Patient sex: M
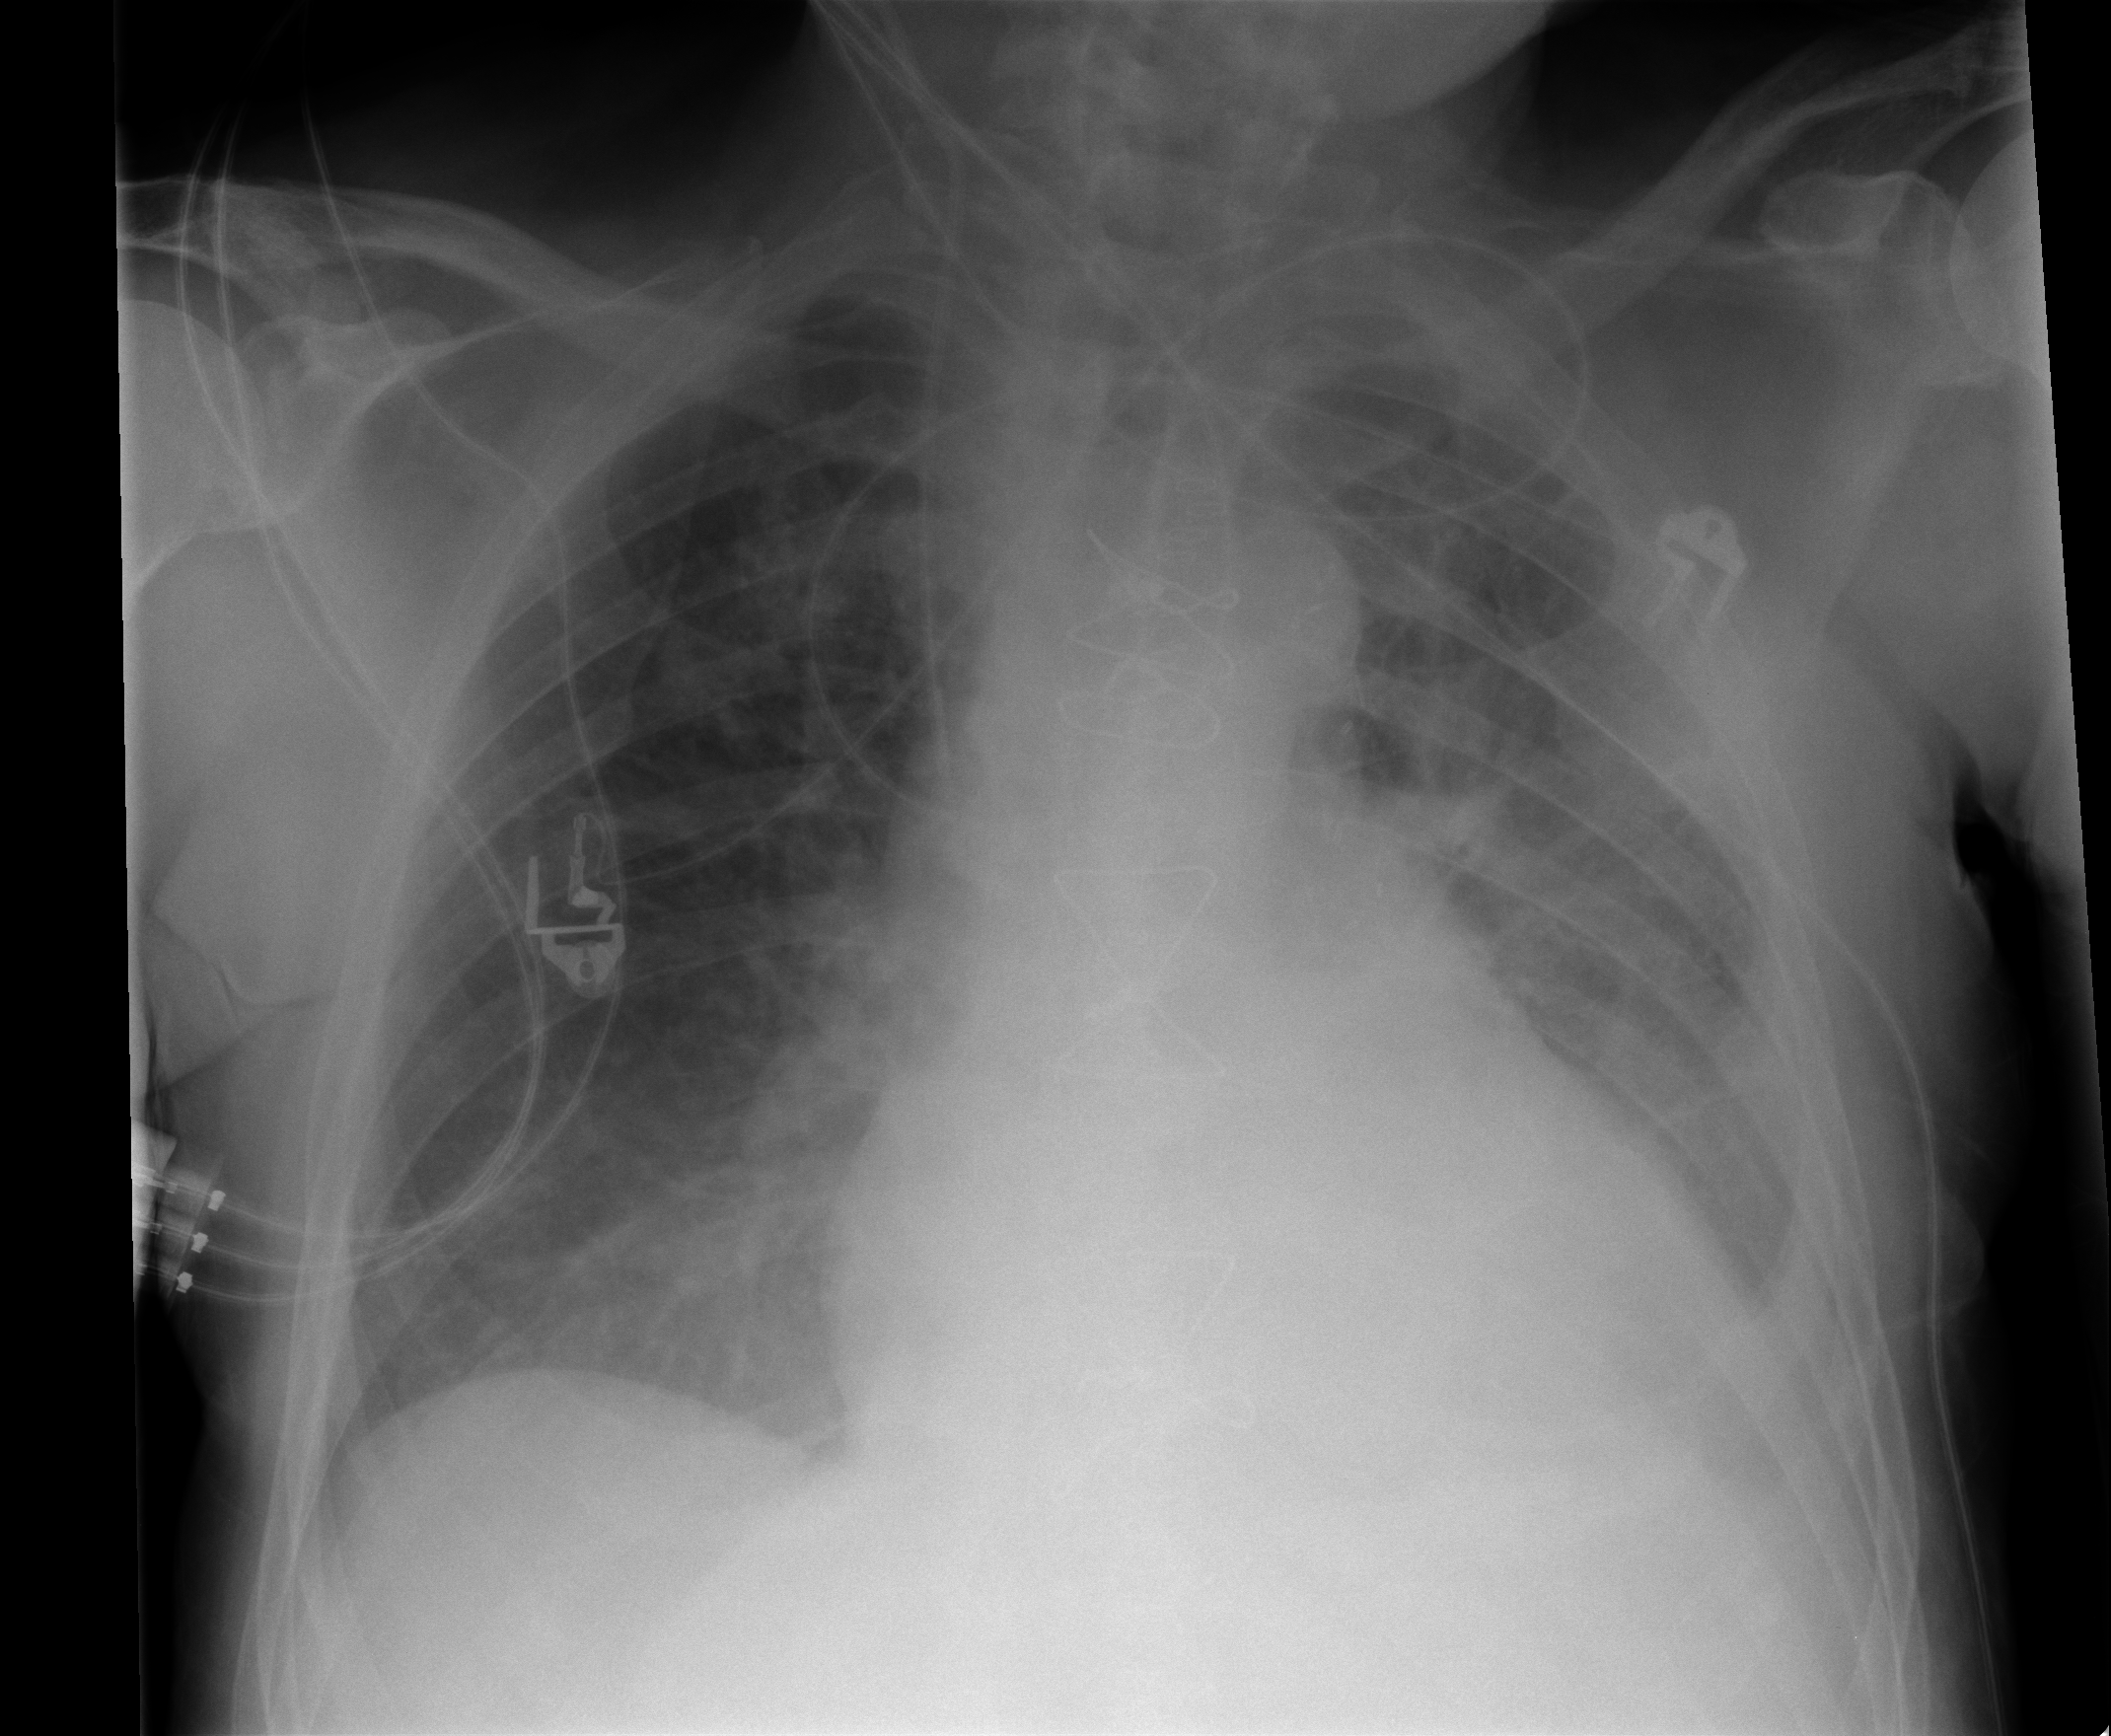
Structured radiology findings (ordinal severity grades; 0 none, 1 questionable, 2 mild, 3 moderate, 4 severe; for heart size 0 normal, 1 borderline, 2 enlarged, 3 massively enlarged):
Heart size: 2
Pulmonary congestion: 2
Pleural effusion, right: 0
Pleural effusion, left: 2
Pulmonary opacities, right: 0
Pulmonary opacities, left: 1
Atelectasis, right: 2
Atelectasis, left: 2